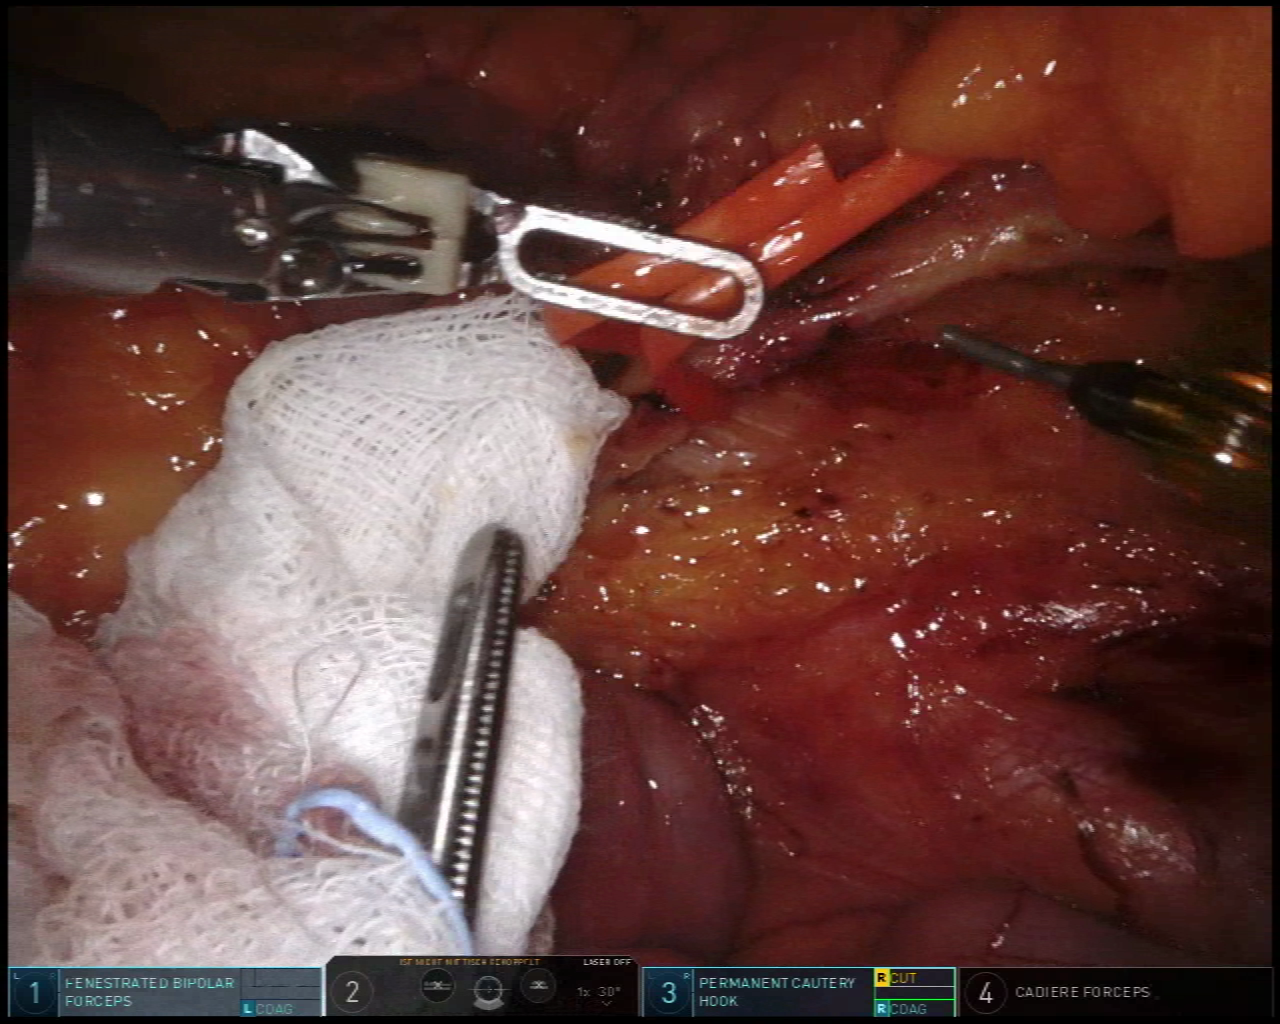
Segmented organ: inferior_mesenteric_artery
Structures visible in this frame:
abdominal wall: no
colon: no
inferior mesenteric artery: yes
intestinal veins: no
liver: no
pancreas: no
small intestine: yes
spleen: no
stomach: no
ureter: no
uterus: no
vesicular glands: no